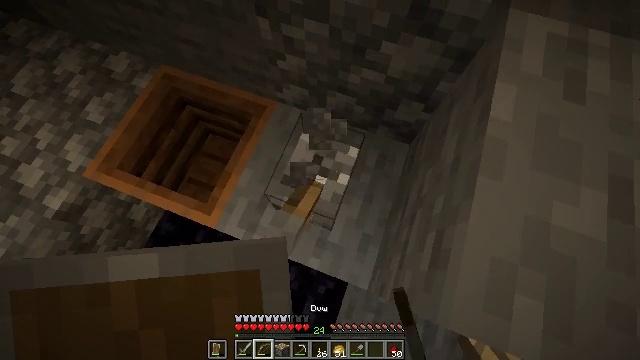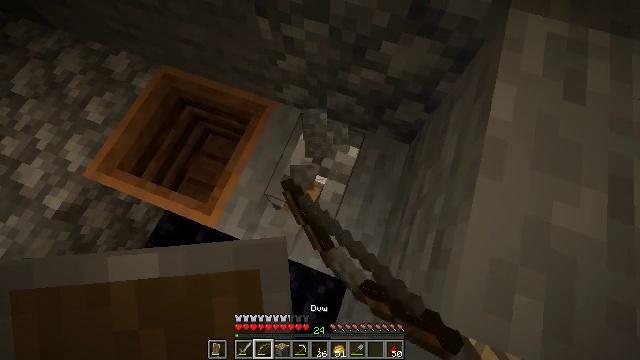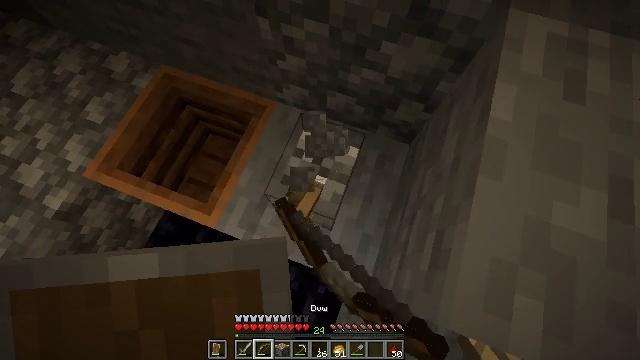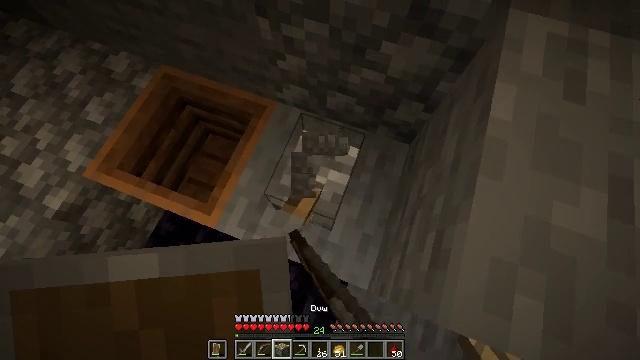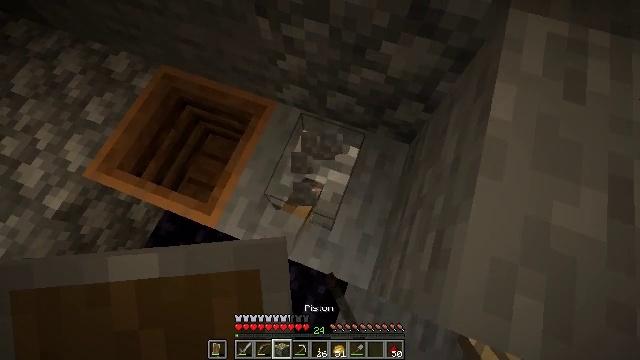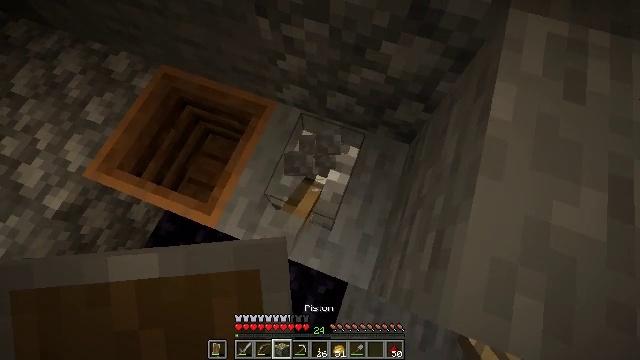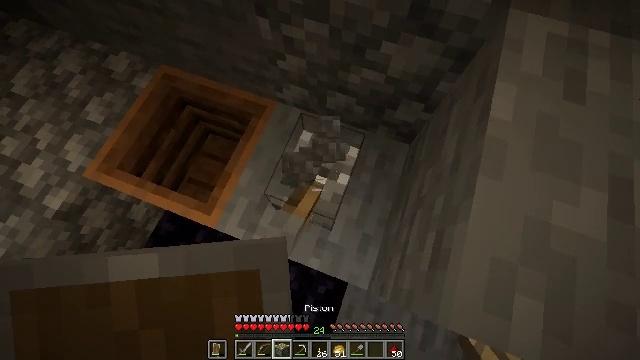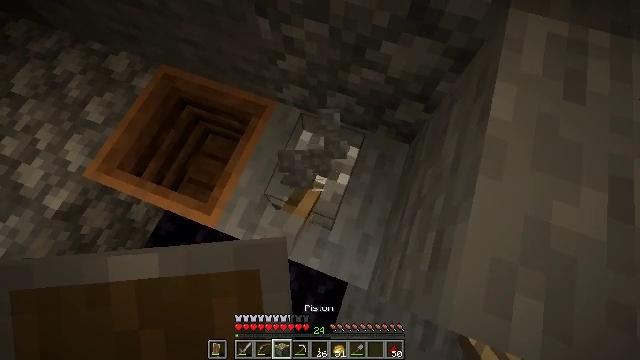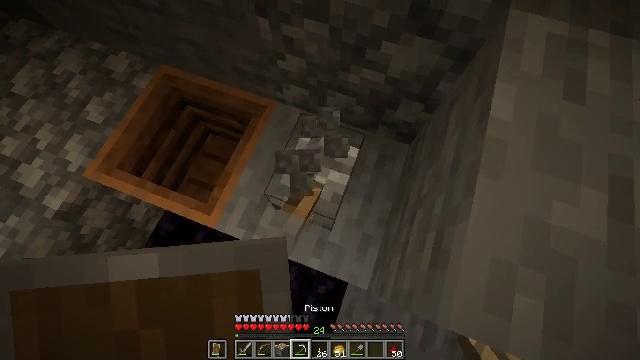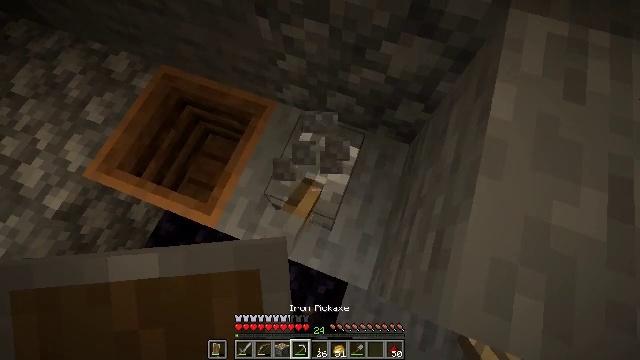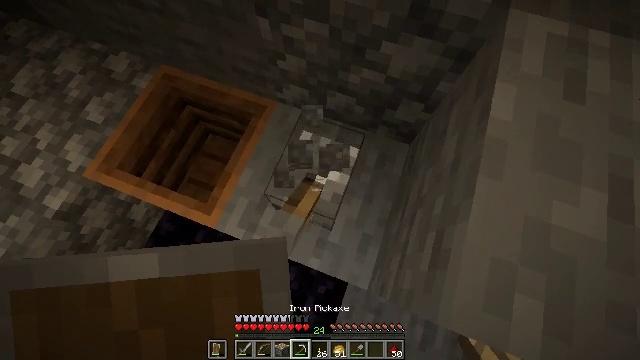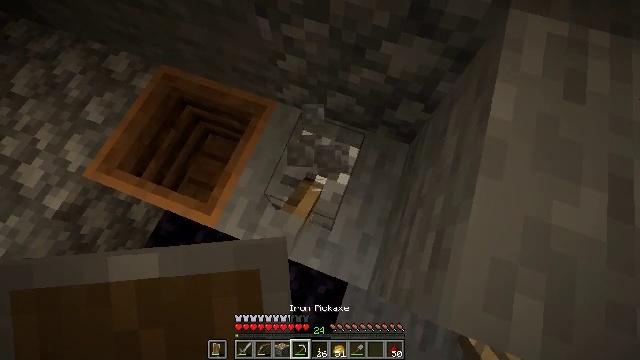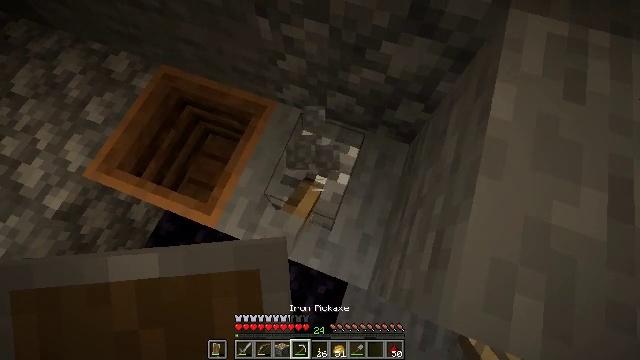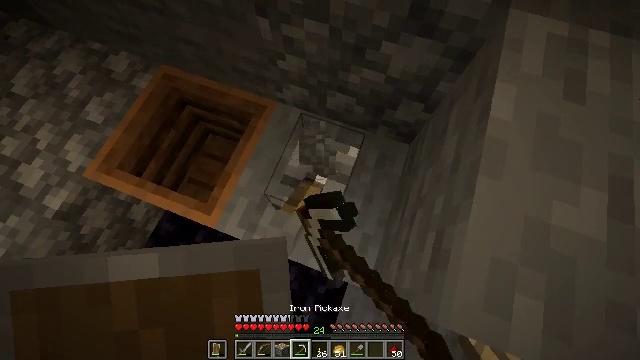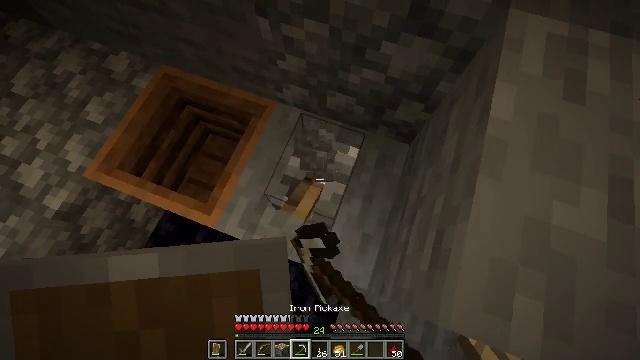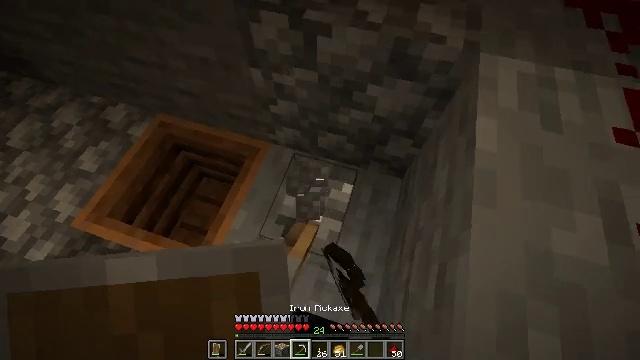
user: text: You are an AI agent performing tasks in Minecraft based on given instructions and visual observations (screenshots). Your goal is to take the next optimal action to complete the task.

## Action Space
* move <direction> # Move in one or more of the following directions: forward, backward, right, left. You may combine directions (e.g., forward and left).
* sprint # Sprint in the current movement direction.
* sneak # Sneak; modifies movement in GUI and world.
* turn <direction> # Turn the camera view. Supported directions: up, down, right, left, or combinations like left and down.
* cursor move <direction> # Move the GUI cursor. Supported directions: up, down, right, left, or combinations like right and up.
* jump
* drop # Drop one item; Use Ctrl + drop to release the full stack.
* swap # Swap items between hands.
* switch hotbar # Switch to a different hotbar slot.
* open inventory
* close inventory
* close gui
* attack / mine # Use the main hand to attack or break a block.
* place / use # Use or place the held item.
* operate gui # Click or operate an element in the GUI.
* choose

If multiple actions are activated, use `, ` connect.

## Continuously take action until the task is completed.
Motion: motion action
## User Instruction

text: Break the existing lever.
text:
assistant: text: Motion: attack / mine
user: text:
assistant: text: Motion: attack / mine
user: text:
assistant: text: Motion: attack / mine, switch to hotbar 3
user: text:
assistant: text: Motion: attack / mine, switch to hotbar 3
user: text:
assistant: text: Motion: attack / mine, switch to hotbar 3
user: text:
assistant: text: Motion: attack / mine
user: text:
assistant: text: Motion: attack / mine
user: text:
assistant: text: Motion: attack / mine, switch to hotbar 4
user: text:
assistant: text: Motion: attack / mine, switch to hotbar 4
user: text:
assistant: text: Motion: attack / mine
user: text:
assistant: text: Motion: attack / mine
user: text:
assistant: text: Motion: attack / mine
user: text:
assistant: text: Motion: attack / mine
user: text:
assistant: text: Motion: attack / mine
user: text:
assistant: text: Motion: turn right and up, attack / mine
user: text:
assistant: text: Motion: no_op
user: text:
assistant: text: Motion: no_op
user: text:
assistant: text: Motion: turn left and up
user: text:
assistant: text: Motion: turn left and up
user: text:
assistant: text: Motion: no_op
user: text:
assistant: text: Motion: turn down
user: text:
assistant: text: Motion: turn right and down, attack / mine
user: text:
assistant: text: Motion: turn right and down, attack / mine
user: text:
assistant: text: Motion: attack / mine
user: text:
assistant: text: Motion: attack / mine
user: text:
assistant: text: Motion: attack / mine
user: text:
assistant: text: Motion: attack / mine
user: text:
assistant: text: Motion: attack / mine
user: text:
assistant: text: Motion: attack / mine
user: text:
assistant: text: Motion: attack / mine